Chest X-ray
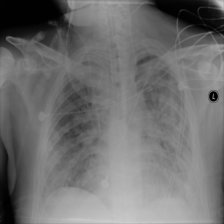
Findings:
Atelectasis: negative
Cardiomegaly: negative
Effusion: negative
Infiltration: positive
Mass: negative
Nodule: negative
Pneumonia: negative
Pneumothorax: negative
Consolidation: negative
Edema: negative
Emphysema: negative
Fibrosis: negative
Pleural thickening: negative
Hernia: negative